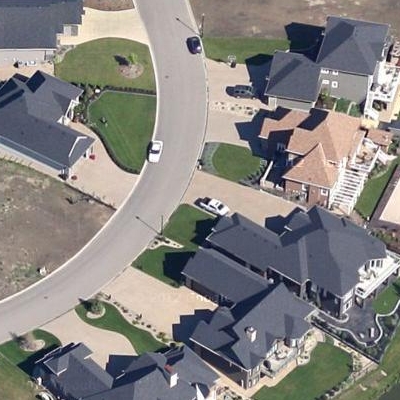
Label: Resident